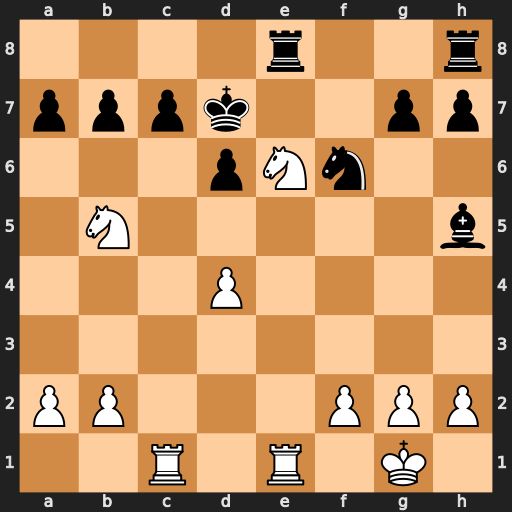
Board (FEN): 4r2r/pppk2pp/3pNn2/1N5b/3P4/8/PP3PPP/2R1R1K1
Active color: w
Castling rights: -
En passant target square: -
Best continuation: Rxc7#